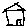
Label: house